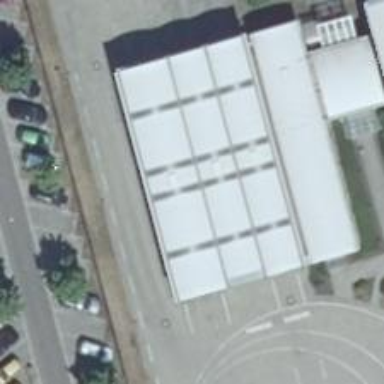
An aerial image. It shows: Vehicle inspection facility.